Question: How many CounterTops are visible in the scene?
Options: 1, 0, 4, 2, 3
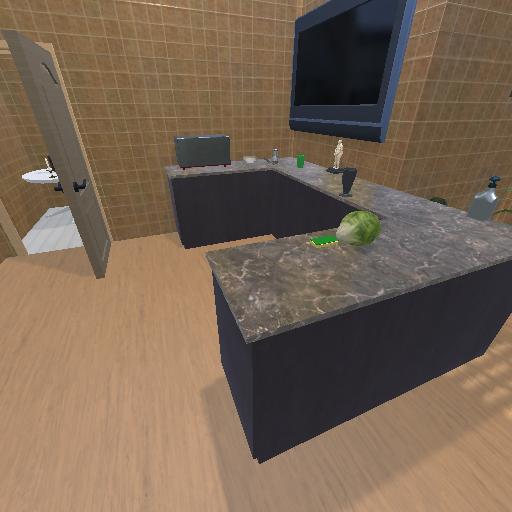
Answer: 1